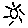
Label: sun